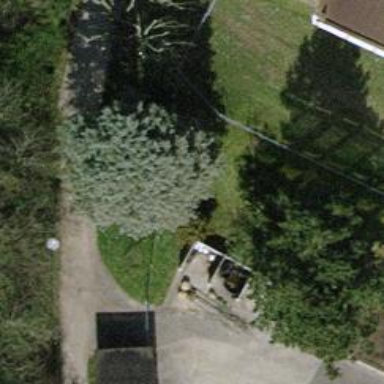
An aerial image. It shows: Fence is in the image.